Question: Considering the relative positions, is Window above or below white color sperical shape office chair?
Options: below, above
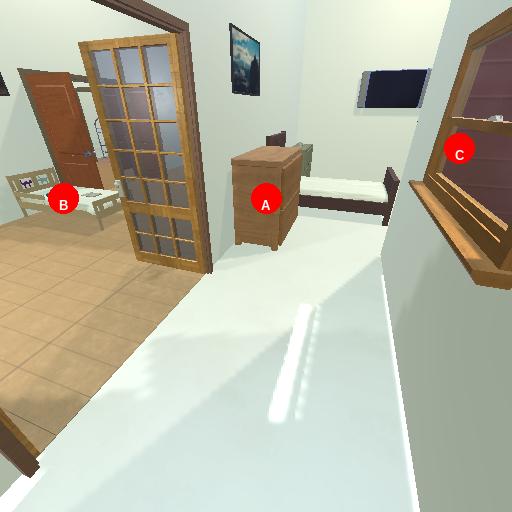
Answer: below